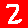
Digit: 2